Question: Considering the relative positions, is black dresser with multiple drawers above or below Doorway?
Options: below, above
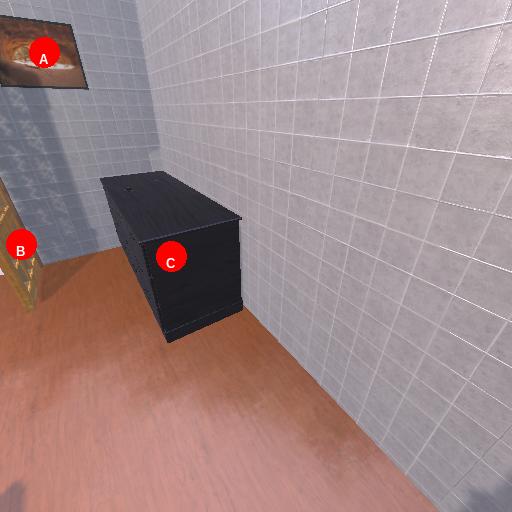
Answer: below